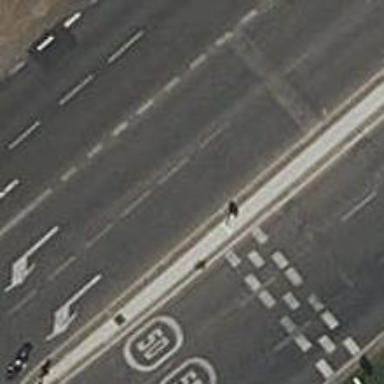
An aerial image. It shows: Asphalt road with secondary link designation.